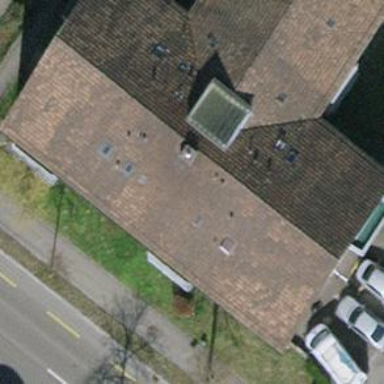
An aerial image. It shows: Gabled-roof building with apartments. The roof is covered with roof tiles.